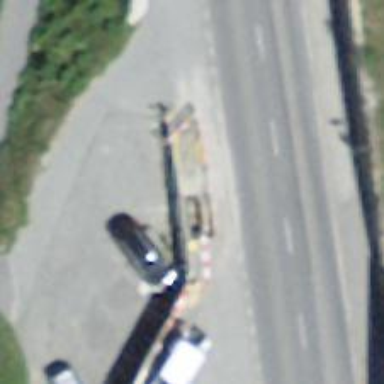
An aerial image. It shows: Bus stop with platform for public transport.